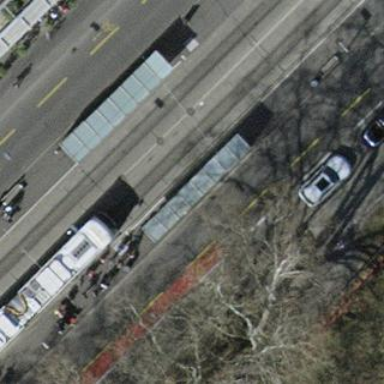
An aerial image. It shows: Shelter for public transport.